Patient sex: M
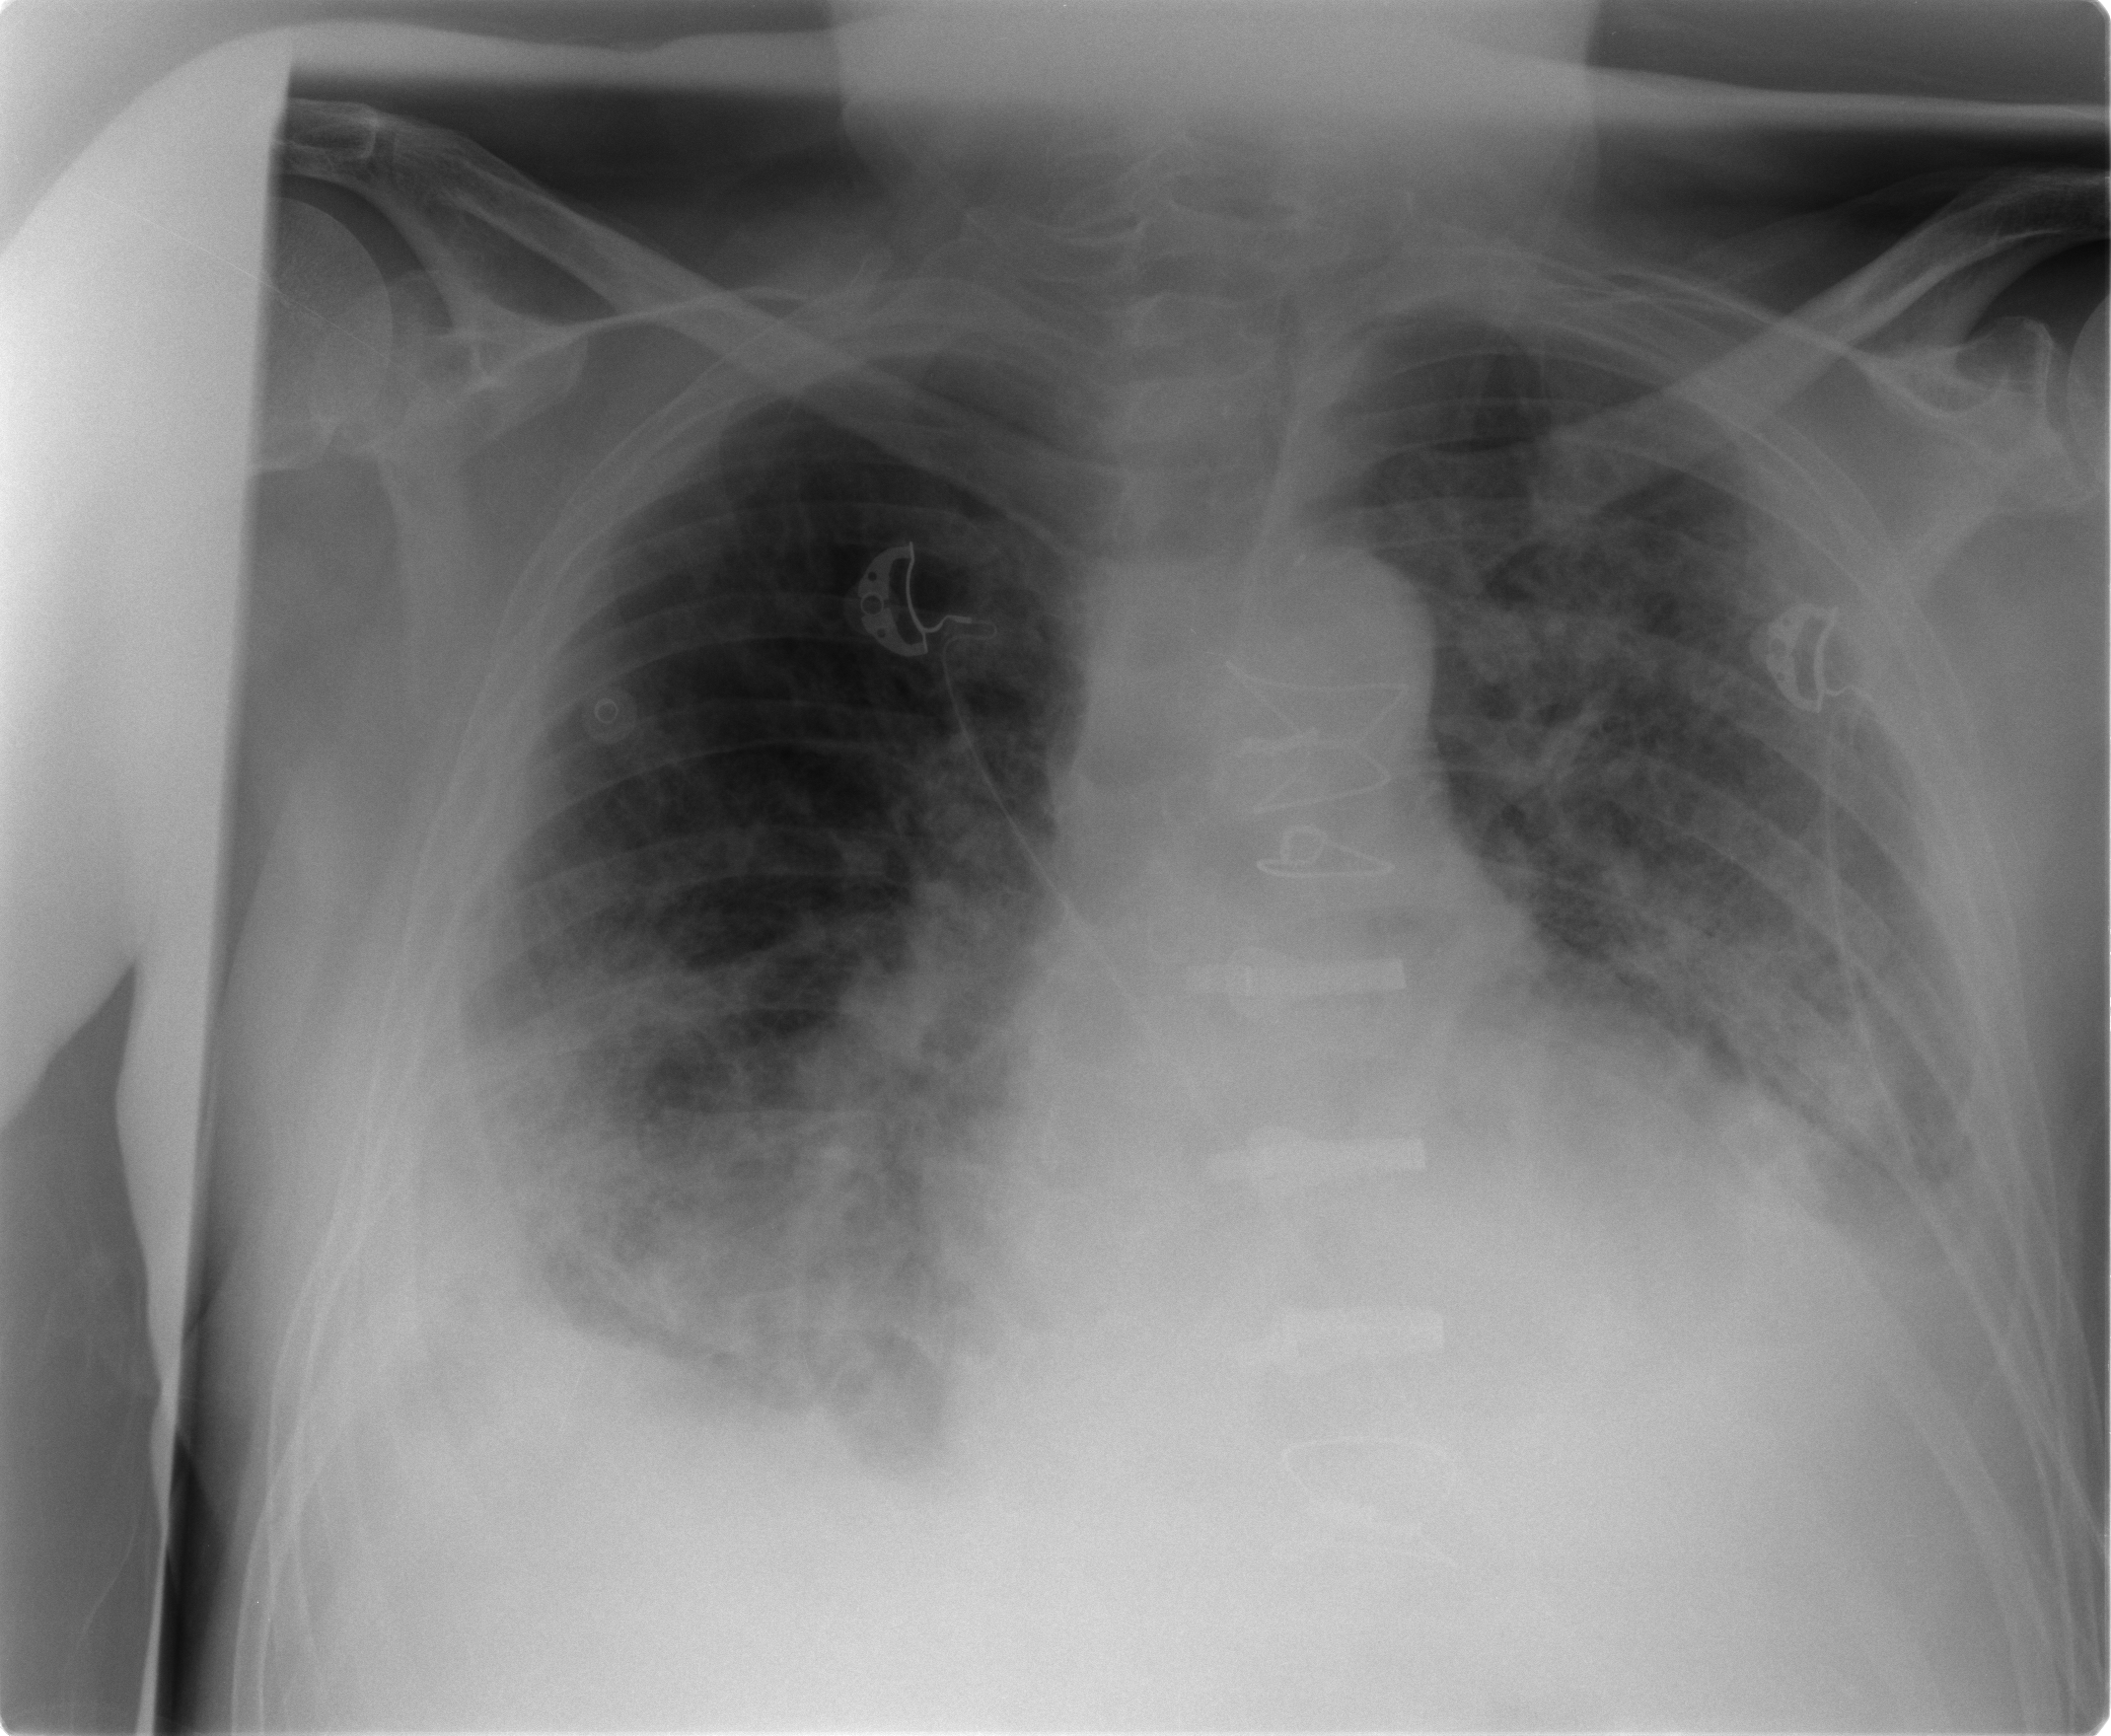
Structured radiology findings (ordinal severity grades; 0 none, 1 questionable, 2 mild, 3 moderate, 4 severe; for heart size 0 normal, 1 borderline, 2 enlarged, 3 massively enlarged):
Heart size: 3
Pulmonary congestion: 2
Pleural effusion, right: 3
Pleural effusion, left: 3
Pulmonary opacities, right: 3
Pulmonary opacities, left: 3
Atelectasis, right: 2
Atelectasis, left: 2